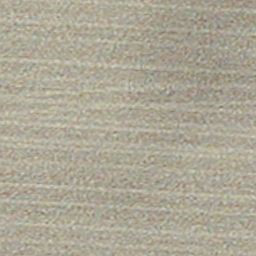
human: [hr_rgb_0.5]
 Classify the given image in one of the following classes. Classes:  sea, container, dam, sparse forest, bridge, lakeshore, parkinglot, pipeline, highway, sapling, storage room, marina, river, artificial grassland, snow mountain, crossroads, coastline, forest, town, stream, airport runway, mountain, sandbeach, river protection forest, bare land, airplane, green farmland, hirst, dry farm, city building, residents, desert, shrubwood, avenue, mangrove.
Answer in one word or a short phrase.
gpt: dry farm